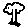
Label: tree